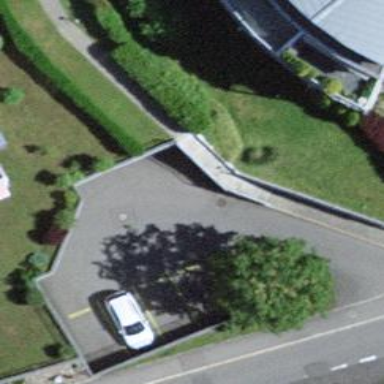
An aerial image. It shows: Parking area with surface.